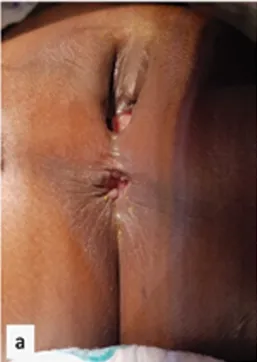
The three perineal injuries at EUA after the perineal repair was performed. Case 1.
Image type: medical_photograph (other_medical_photograph)